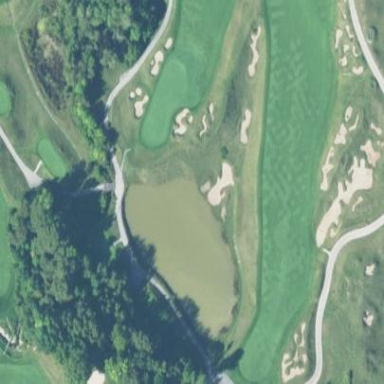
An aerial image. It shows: Water hazard in golf course. The hazard is natural water feature.